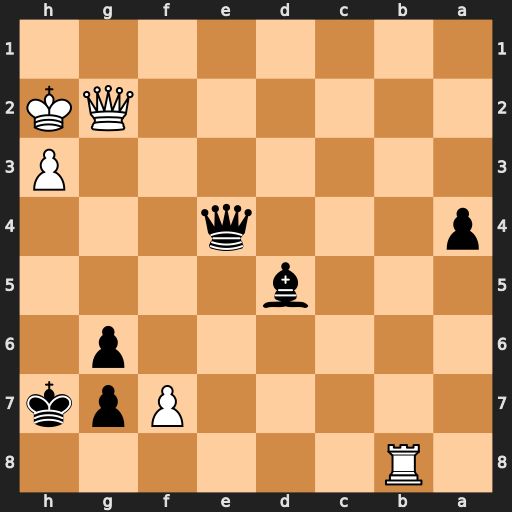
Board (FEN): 1R6/5Ppk/6p1/3b4/p3q3/7P/6QK/8
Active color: b
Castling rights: -
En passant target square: -
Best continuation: Qxg2#